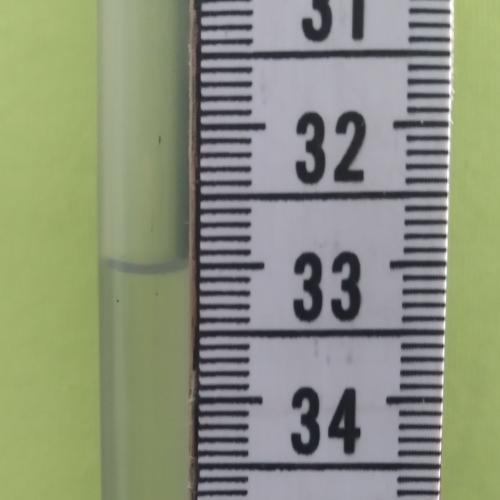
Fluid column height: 33.0 cm